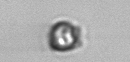
Label: Dinophyceae